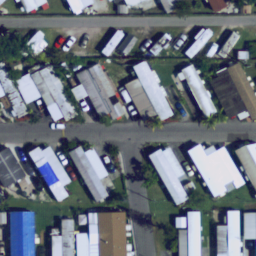
Label: residential